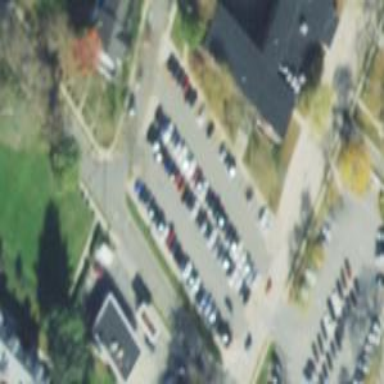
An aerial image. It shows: Parking area with asphalt surface.